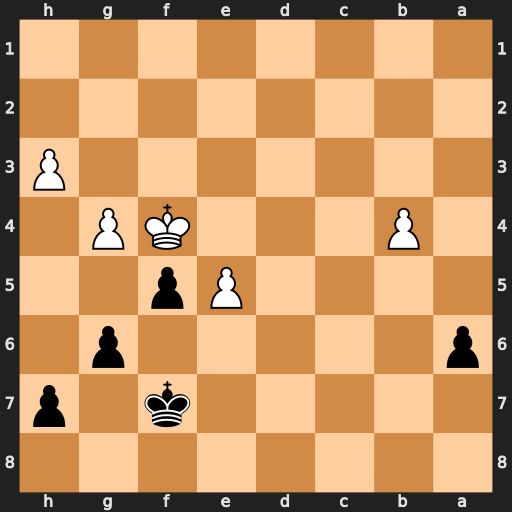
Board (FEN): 8/5k1p/p5p1/4Pp2/1P3KP1/7P/8/8
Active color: b
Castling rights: -
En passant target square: -
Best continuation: Ke6 g5 Kd5